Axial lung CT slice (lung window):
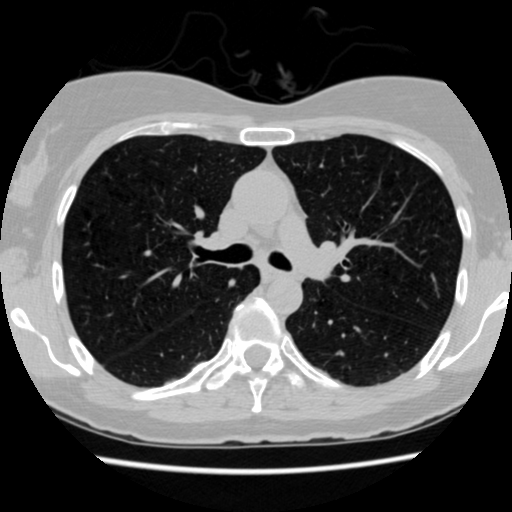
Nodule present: no